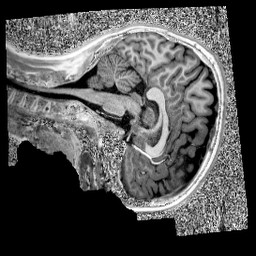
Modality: UNIT1
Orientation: sagittal
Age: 10
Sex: male
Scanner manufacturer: siemens
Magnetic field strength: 3 T
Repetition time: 4 s
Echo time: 0.00303 s